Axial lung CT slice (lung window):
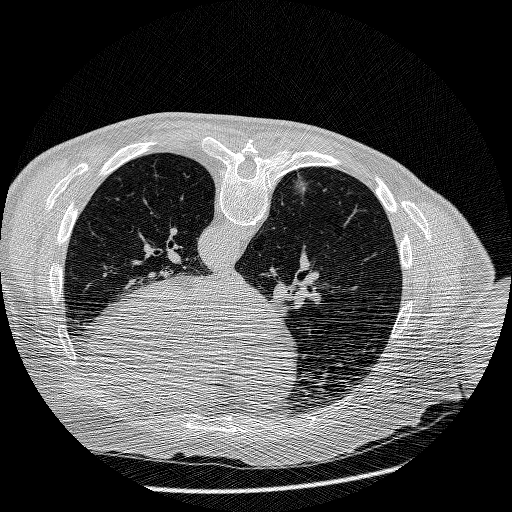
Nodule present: yes
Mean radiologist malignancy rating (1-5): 5